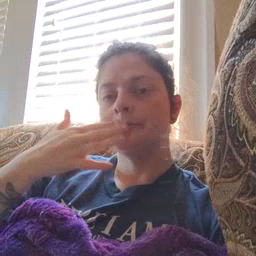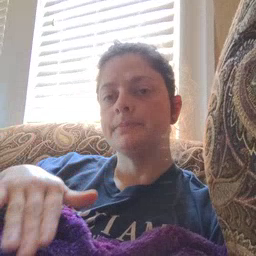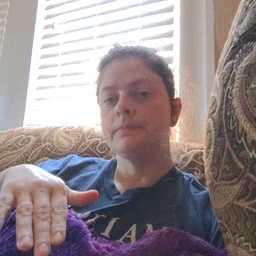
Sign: bad